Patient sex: F
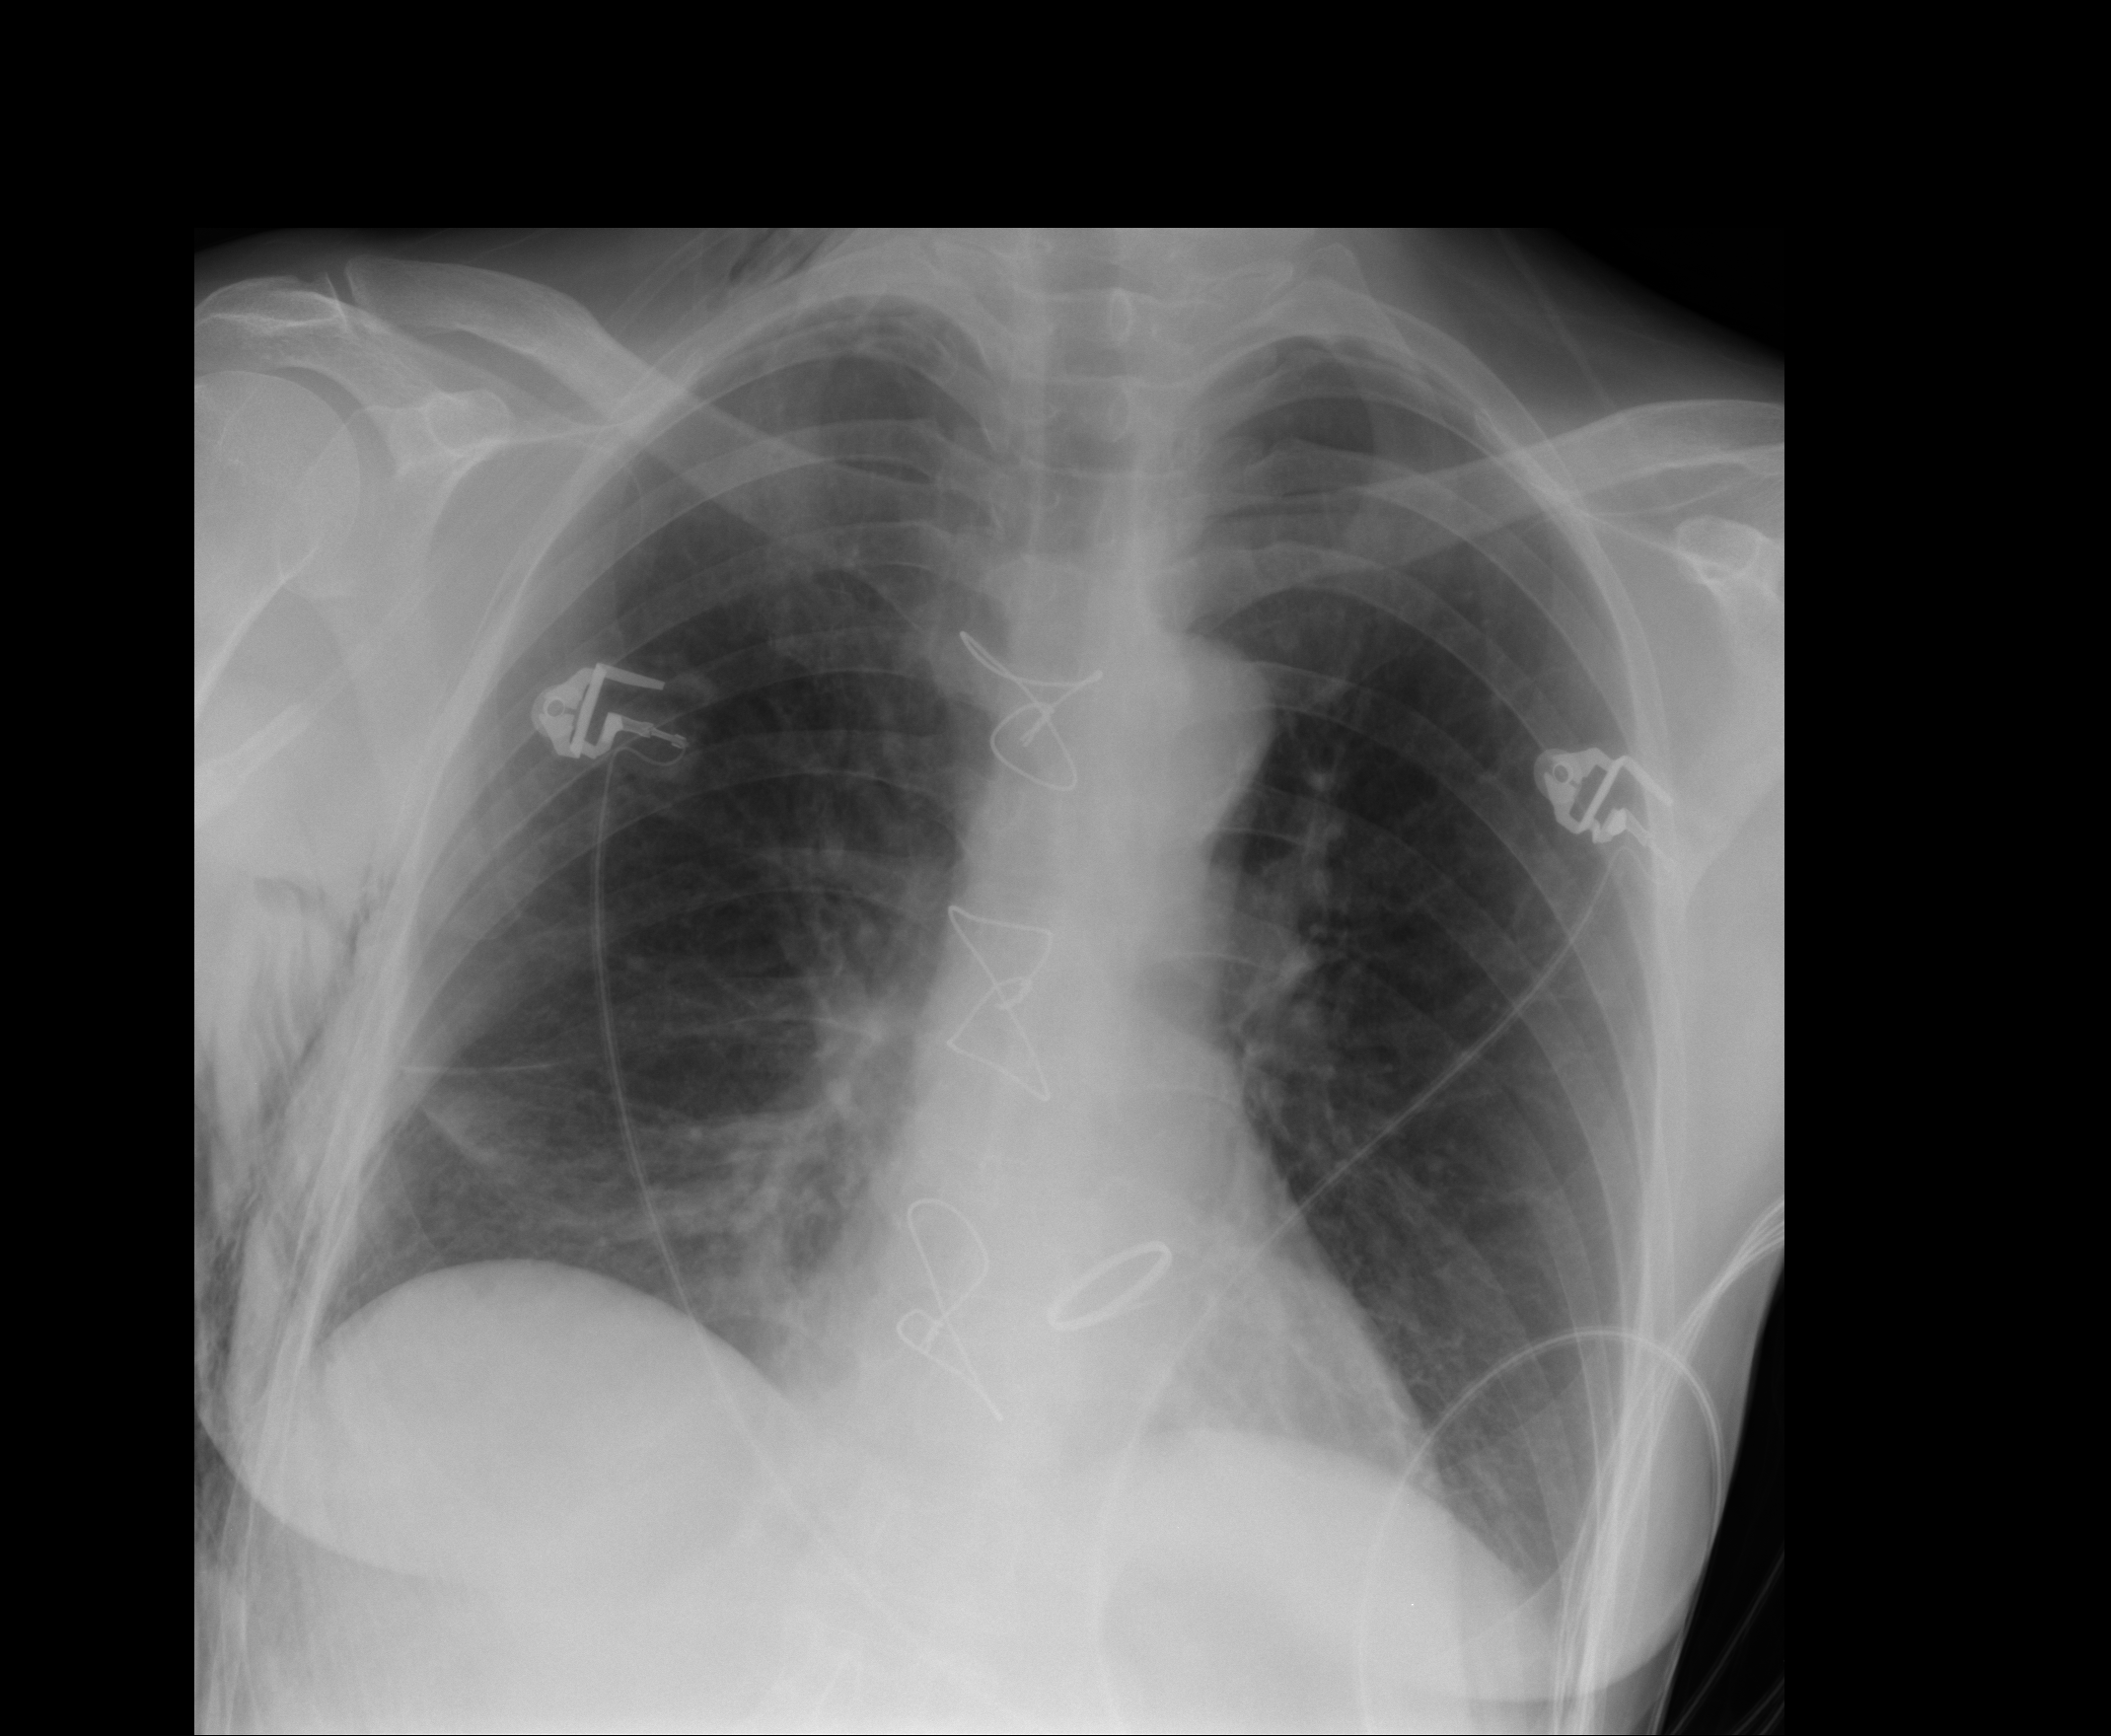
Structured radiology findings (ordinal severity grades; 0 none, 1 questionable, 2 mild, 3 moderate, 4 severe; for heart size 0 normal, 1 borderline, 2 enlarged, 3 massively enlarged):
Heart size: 0
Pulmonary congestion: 0
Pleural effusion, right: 0
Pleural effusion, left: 0
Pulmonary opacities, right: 0
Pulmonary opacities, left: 0
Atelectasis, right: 2
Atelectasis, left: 2